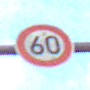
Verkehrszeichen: Geschwindigkeit60
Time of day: SunriseSunset
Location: Outdoor (Nature)
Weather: PartlyCloudy
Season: NotSpecified
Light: Natural